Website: home-depot
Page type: billing-address
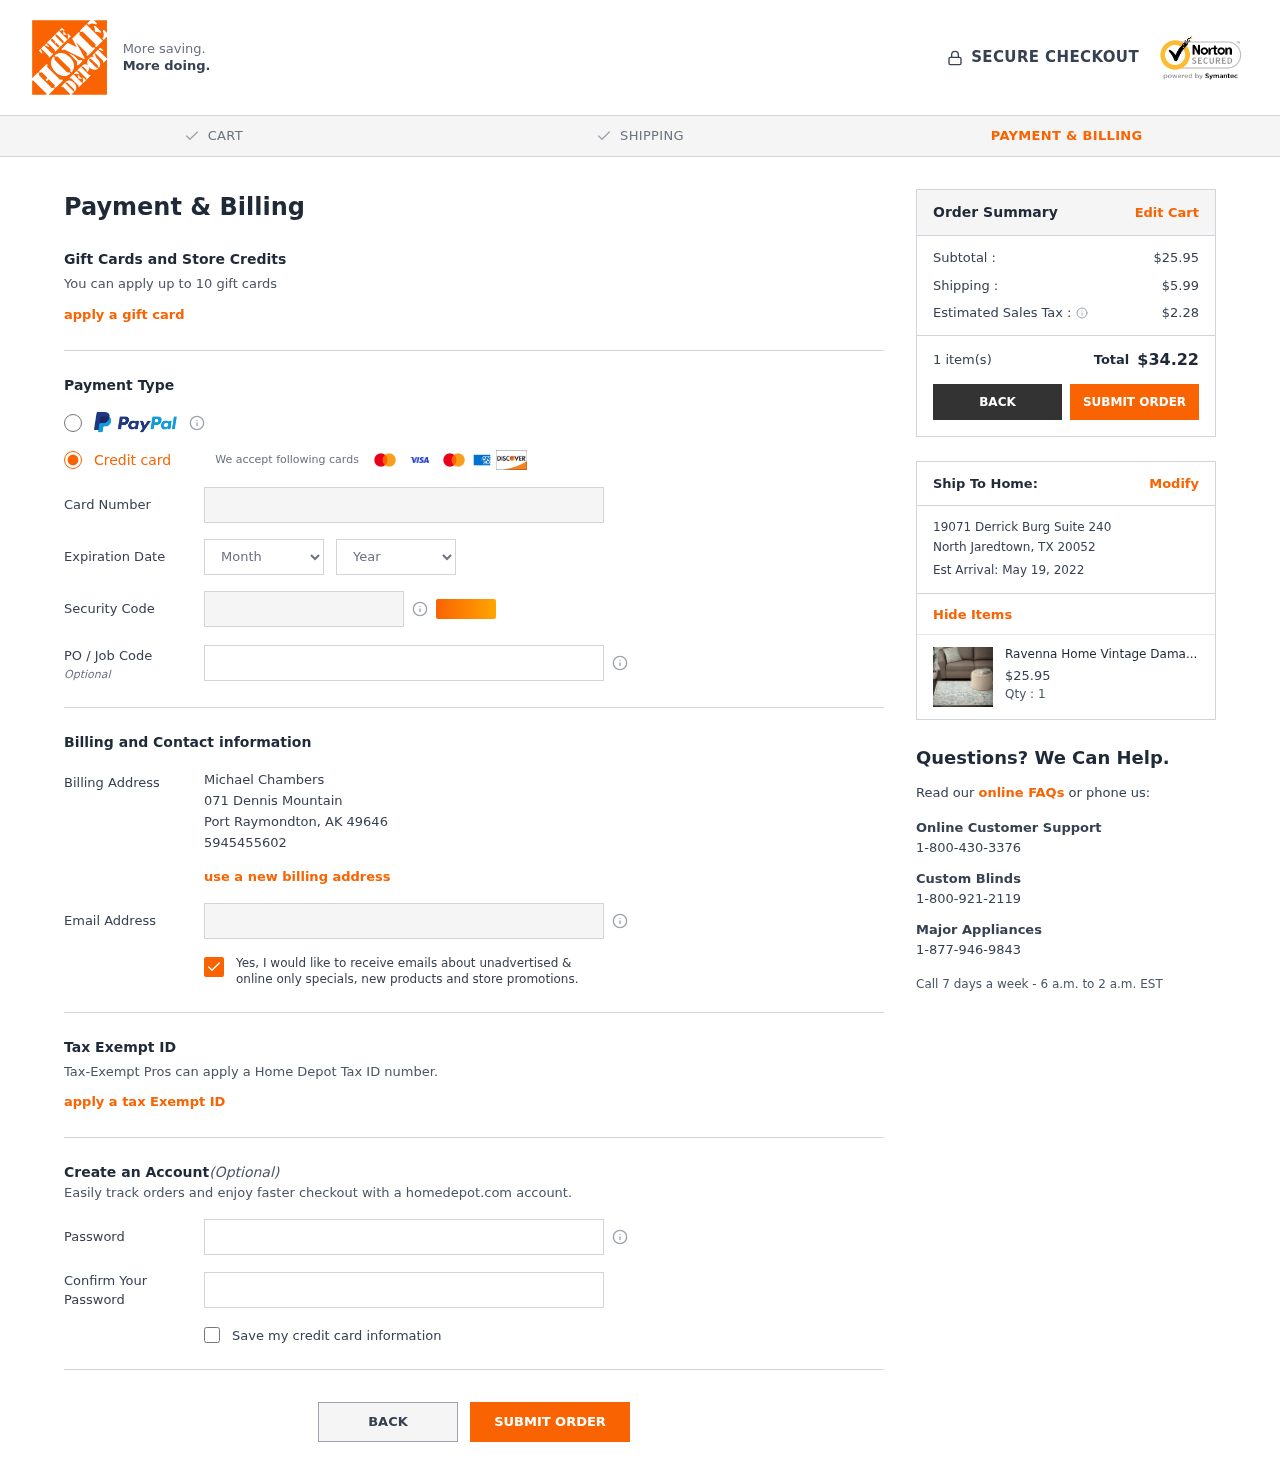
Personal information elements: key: PII_CARD_CVV
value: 560
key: PII_CARD_EXPIRY_MONTH
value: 12
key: PII_CARD_EXPIRY_YEAR
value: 27
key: PII_CARD_NUMBER
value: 4148 0254 8144 4752
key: PII_CITY
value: Port Raymondton
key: PII_CITY2
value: North Jaredtown
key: PII_EMAIL
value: mchambers@yahoo.com
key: PII_FULLNAME
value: Michael Chambers
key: PII_PHONE
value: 5945455602
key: PII_POSTCODE
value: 49646
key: PII_POSTCODE2
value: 20052
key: PII_STATE_ABBR
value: AK
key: PII_STATE_ABBR2
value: TX
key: PII_STREET
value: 071 Dennis Mountain
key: PII_STREET2
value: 19071 Derrick Burg Suite 240
Product elements: key: PRODUCT1_NAME
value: Ravenna Home Vintage Damask Patterned Rug, 5'3" x 7'3", Blue on Ivory
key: PRODUCT1_PRICE
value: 25.95
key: PRODUCT1_QUANTITY
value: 1
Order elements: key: ORDER_SUBTOTAL
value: $25.95
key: ORDER_SHIPPING_COST
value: $5.99
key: ORDER_TAX
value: $2.28
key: ORDER_NUM_ITEMS
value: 1 item(s)
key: ORDER_TOTAL
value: $34.22
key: ORDER_DELIVERY_DATE
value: Est Arrival: May 19, 2022